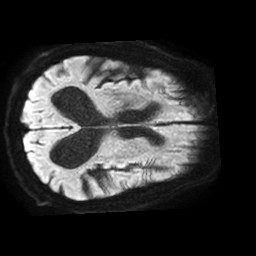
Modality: TRACE
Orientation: axial
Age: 82
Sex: male
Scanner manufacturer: philips
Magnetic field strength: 1.5 T
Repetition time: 3.781 s
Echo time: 0.07078 s